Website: walmart
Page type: account-selection
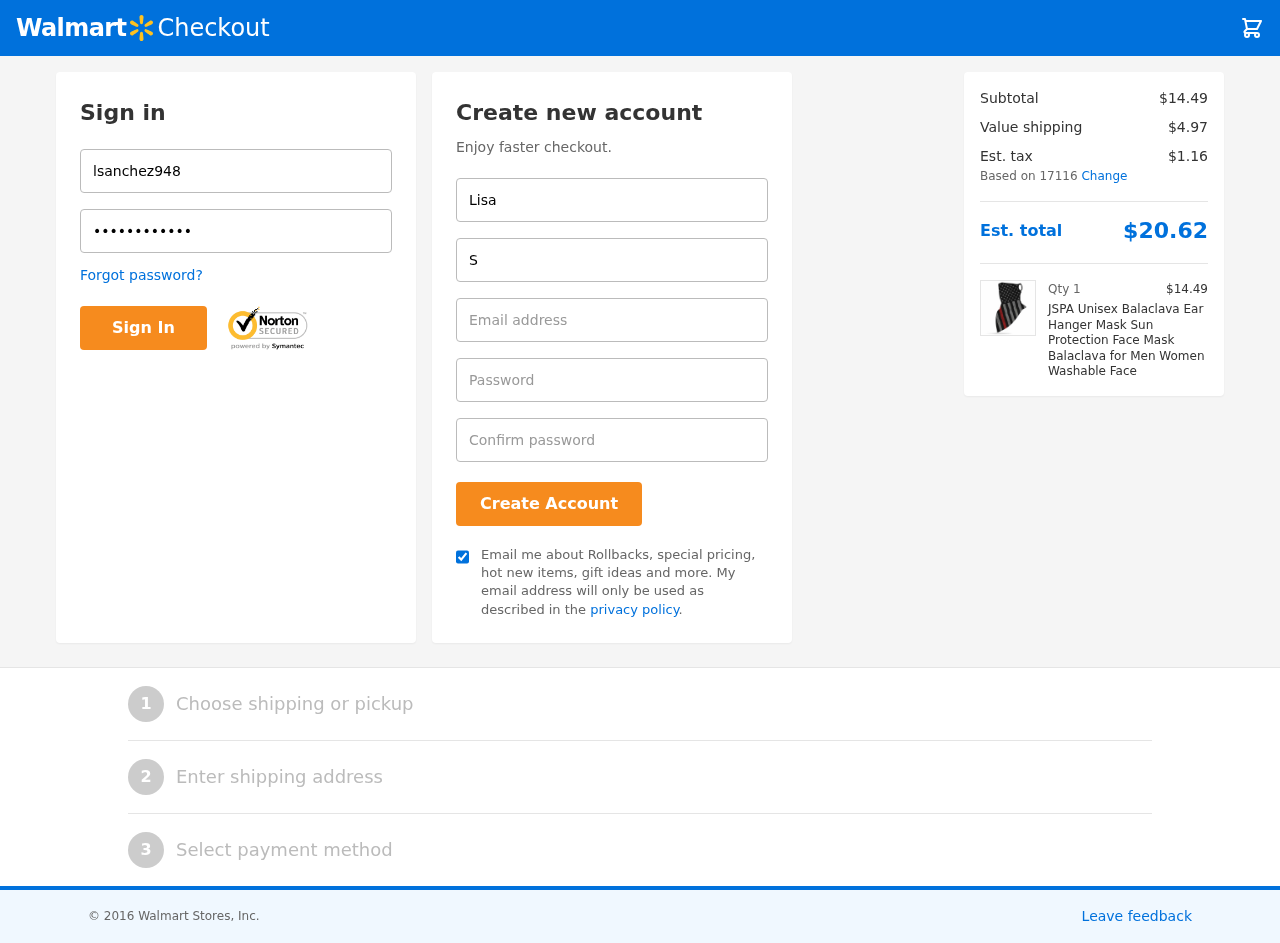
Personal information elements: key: PII_EMAIL
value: lisasanchez@hotmail.com
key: PII_FIRSTNAME
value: Lisa
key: PII_LASTNAME
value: Sanchez
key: PII_LOGIN_USERNAME
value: lsanchez948
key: PII_POSTCODE
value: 17116
Product elements: key: PRODUCT1_NAME
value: JSPA Unisex Balaclava Ear Hanger Mask Sun Protection Face Mask Balaclava for Men Women Washable Face
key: PRODUCT1_PRICE
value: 14.49
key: PRODUCT1_QUANTITY
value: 1
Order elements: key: ORDER_SUBTOTAL
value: $14.49
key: ORDER_SHIPPING_COST
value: $4.97
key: ORDER_TAX
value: $1.16
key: ORDER_TOTAL
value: $20.62